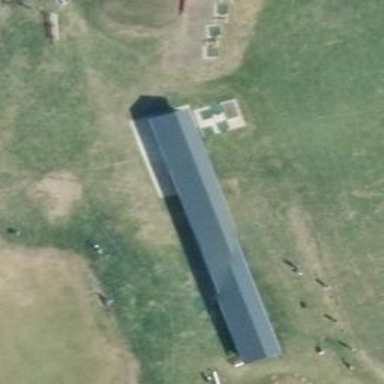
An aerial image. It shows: Shelter building.